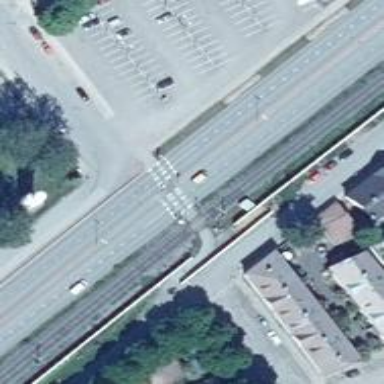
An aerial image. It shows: Railway crossing with lights and saltire signs. There is full barrier at the crossing.